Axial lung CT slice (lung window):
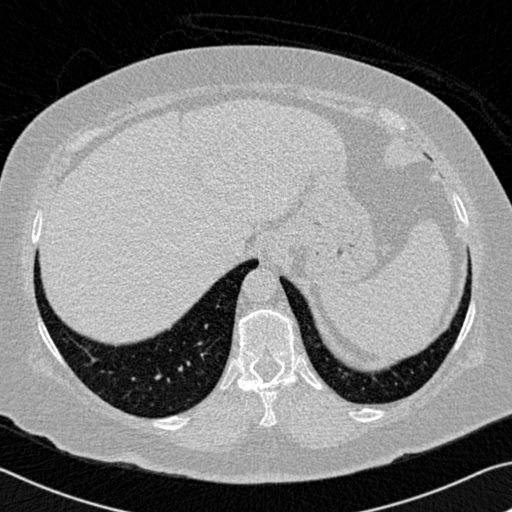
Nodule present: no